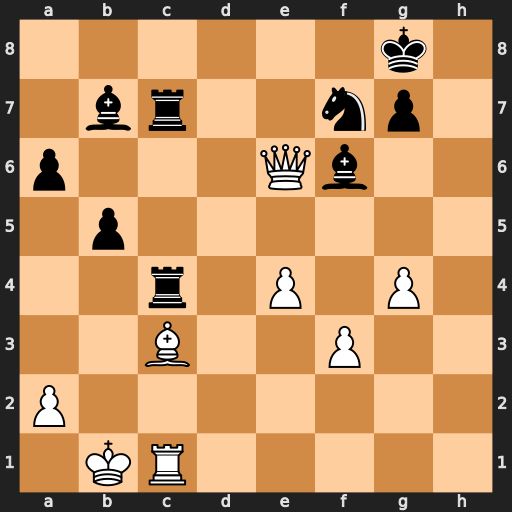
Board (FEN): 6k1/1br2np1/p3Qb2/1p6/2r1P1P1/2B2P2/P7/1KR5
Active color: w
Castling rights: -
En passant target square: -
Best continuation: Qe8+ Kh7 Rh1+ Kg6 Qe6